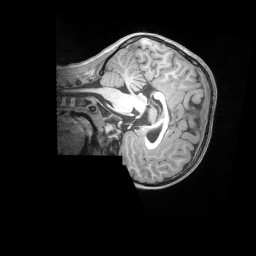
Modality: T1w
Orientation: sagittal
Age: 5
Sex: female
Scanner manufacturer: siemens
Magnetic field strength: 3 T
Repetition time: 2.53 s
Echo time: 0.00164 s